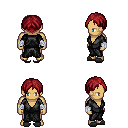
a pixel art fantasy rpg character, male body template, human, tanned skin, gray robe, white pants, brunette parted hairstyle, white cloth bandages, gray slippers, four views (front, back, left, right), 2x2 character sprite sheet, small pixel art, hard edges, no anti-aliasing